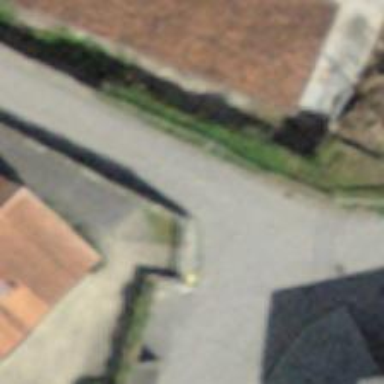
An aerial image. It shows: Post box is visible.